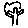
Label: tree